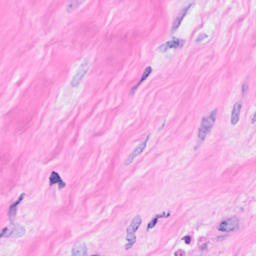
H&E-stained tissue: Breast